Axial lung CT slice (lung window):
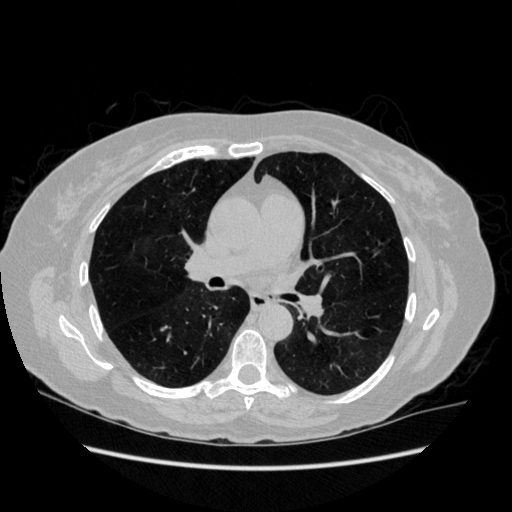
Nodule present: no